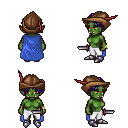
a pixel art fantasy rpg character, female body template, orc, green skin, blue cape, white pants, blue parted hairstyle, leather cap, bracelets, metal boots, dagger, four views (front, back, left, right), 2x2 character sprite sheet, small pixel art, hard edges, no anti-aliasing